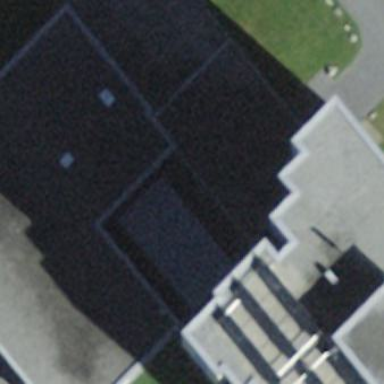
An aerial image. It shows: View of roof of building.